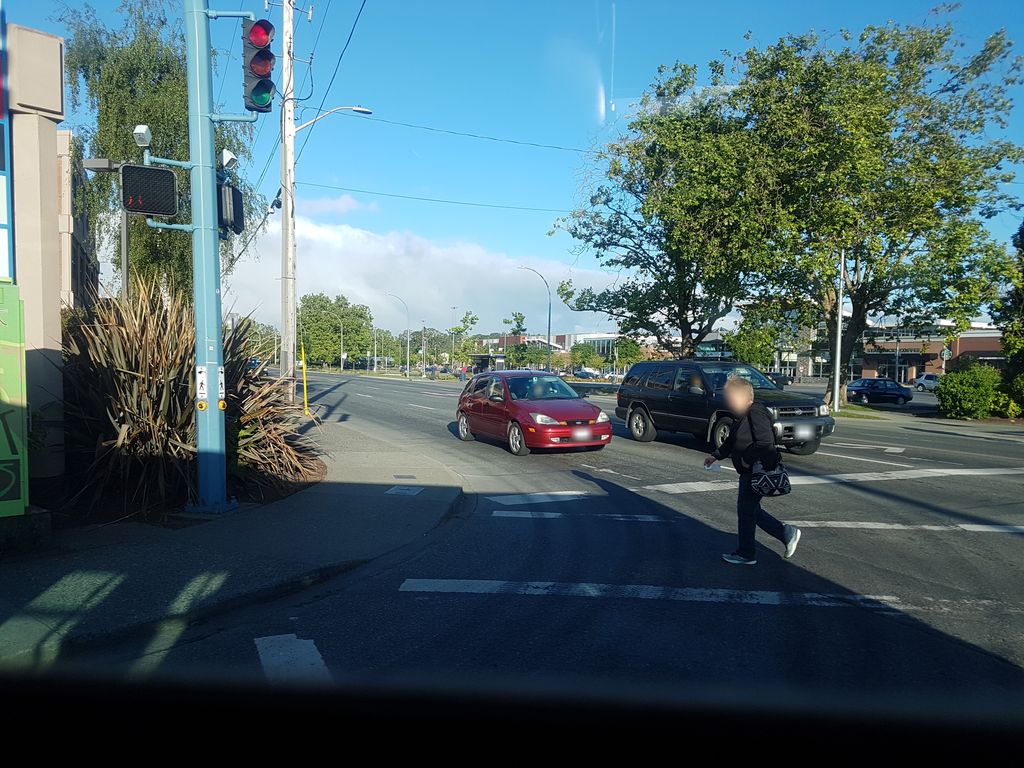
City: victoria